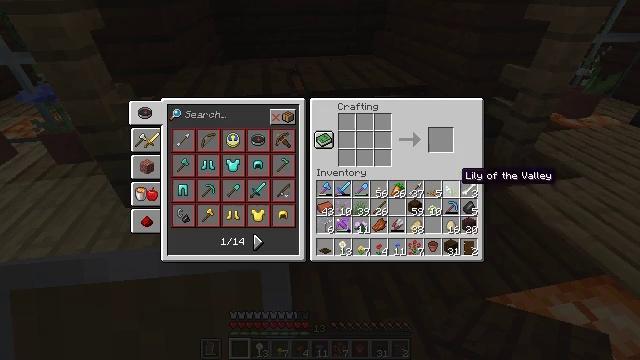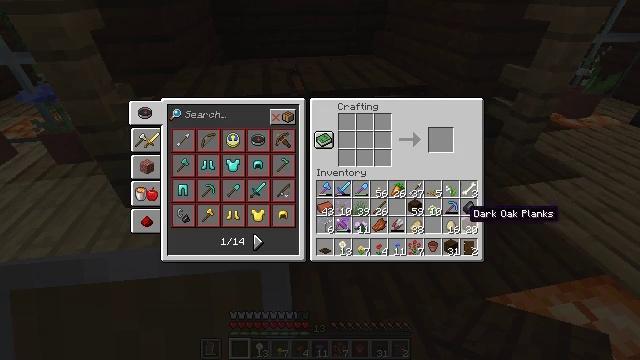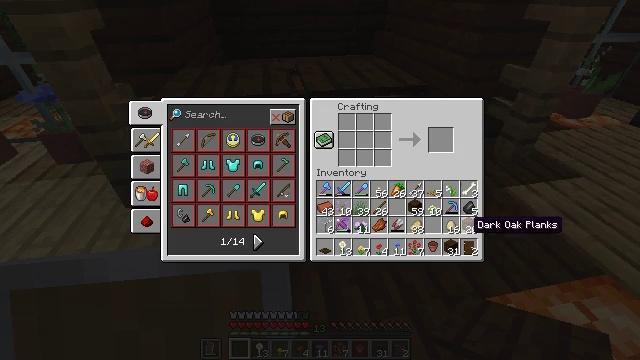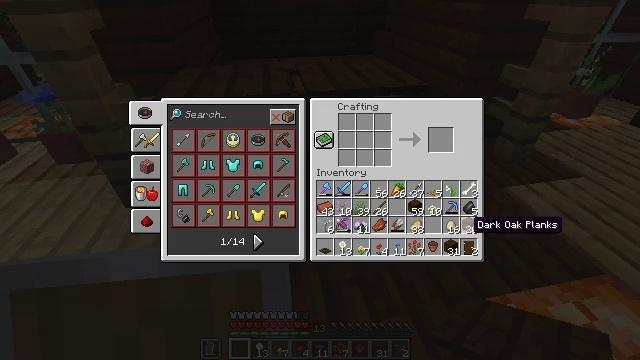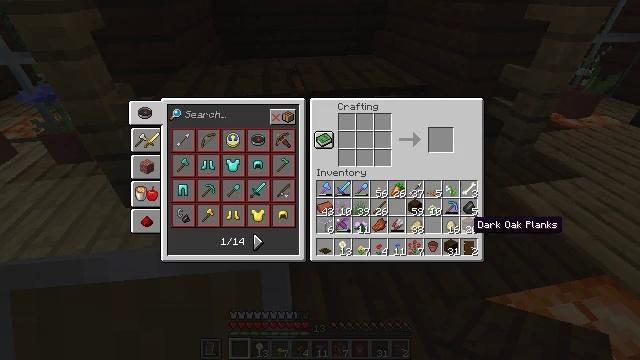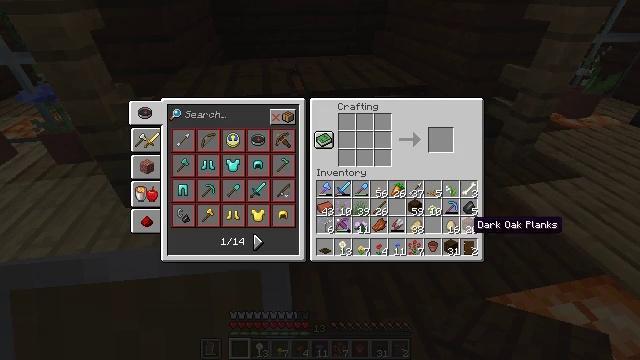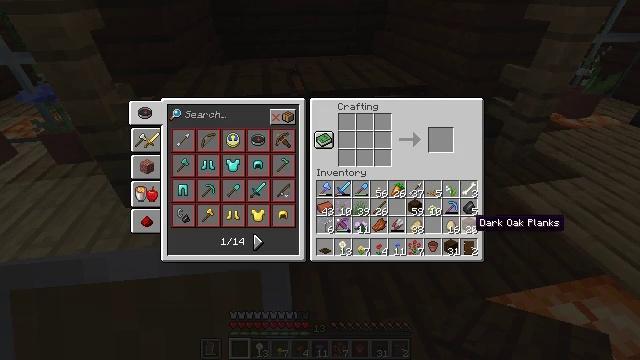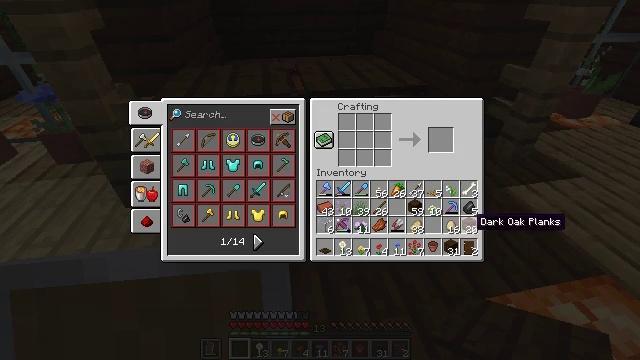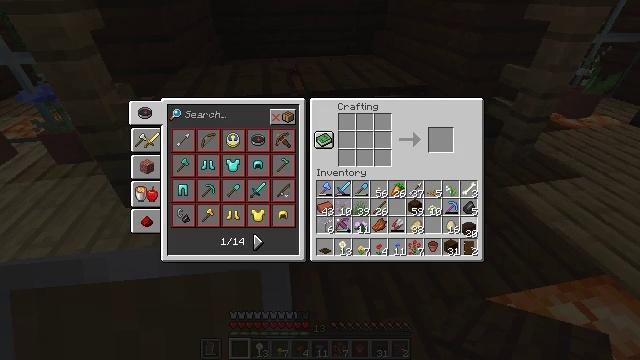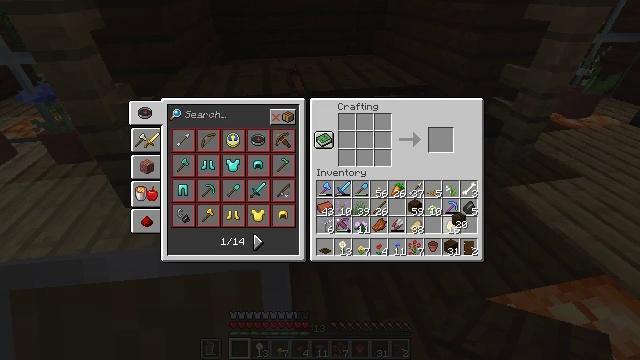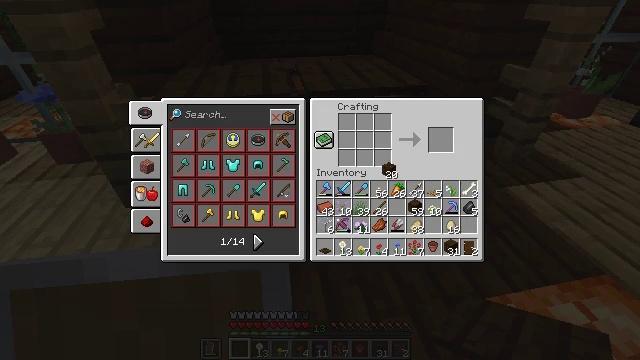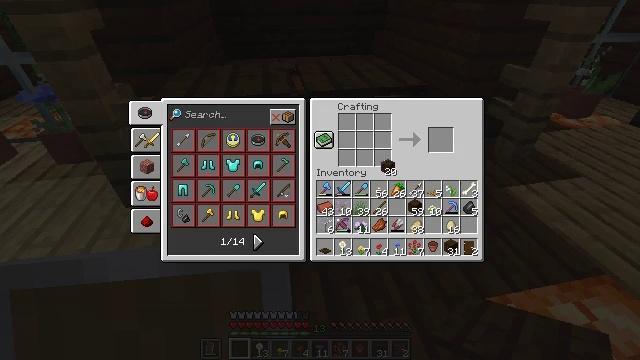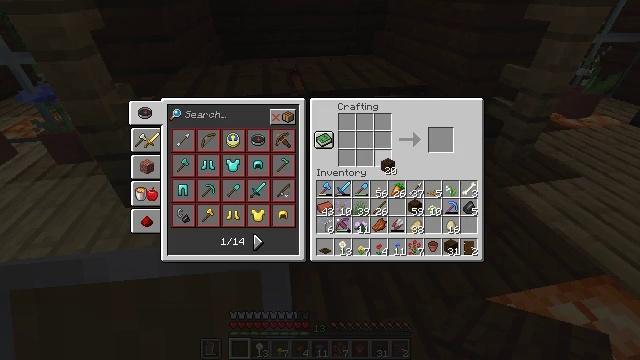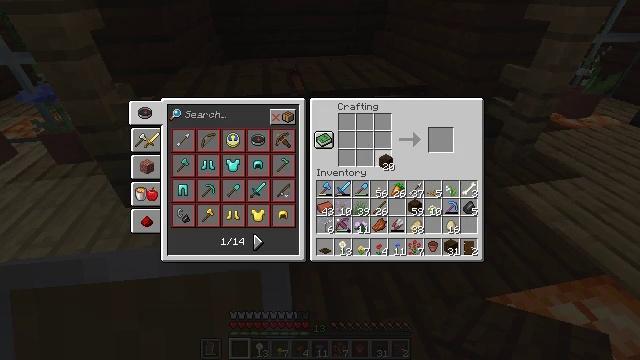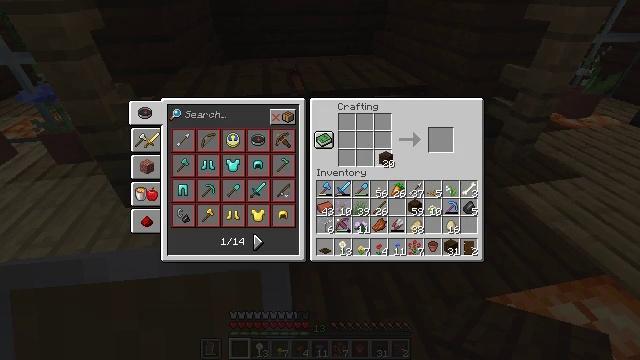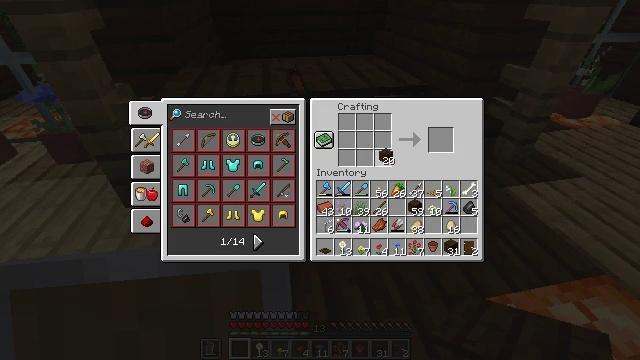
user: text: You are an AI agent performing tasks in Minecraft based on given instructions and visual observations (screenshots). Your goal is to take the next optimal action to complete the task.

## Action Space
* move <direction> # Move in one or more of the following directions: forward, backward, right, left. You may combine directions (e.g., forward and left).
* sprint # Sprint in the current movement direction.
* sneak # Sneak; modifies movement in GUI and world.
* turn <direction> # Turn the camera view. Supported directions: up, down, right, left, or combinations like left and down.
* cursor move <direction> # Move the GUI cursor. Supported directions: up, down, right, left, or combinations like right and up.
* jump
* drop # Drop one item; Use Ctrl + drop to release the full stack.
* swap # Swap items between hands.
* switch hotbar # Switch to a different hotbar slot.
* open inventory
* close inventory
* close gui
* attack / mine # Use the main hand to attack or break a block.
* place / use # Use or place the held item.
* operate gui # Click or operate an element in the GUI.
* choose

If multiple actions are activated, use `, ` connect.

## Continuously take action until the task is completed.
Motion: motion action
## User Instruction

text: Make a dark oak trapdoor on the crafting table.
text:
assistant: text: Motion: sneak, cursor move right and down, open gui
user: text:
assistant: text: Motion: cursor move down
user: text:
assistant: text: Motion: no_op
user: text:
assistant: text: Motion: no_op
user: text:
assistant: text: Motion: no_op
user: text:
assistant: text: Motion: no_op
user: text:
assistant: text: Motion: no_op
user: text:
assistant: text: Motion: operate gui
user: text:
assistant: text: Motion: cursor move left and up, operate gui
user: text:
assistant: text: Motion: cursor move left and up, operate gui
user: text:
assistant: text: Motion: no_op
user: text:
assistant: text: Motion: no_op
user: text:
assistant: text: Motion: no_op
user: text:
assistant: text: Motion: no_op
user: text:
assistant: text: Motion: no_op
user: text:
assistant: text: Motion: operate gui
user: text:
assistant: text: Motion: operate gui
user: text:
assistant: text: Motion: cursor move left, operate gui
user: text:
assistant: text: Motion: operate gui
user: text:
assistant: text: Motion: operate gui
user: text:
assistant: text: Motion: operate gui
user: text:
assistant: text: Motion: operate gui
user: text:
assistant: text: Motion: operate gui
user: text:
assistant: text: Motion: operate gui
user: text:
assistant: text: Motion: operate gui
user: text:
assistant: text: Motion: operate gui
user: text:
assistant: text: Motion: cursor move right, operate gui
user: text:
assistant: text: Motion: operate gui
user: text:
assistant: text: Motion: operate gui
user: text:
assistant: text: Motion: operate gui